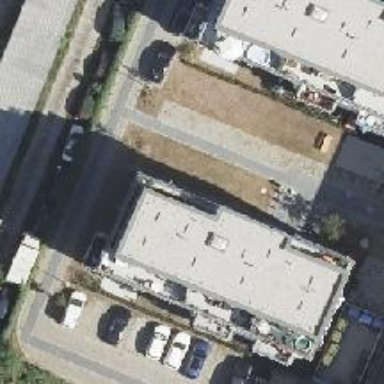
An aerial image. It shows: Apartment building with flat roof.